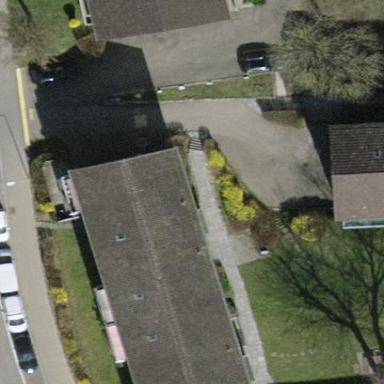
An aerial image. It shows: Building with tile roof.